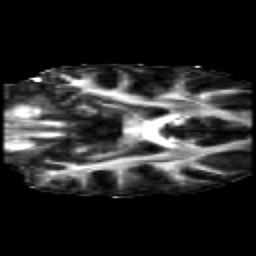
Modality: FA
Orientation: coronal
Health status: healthy
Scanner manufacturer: siemens
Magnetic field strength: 3 T
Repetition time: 10 s
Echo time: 0.092 s